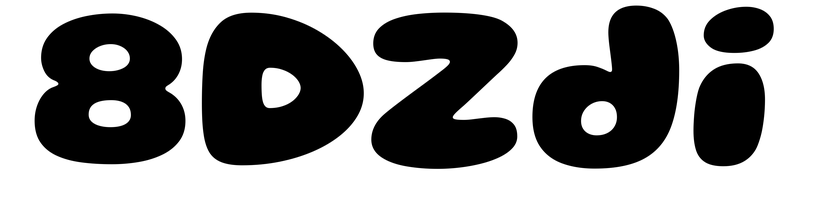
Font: Gluten_ExtraBold